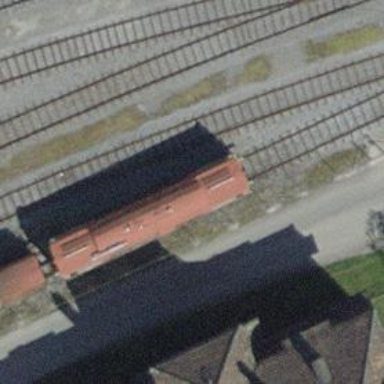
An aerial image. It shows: Single track railway in yard.